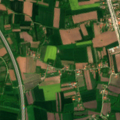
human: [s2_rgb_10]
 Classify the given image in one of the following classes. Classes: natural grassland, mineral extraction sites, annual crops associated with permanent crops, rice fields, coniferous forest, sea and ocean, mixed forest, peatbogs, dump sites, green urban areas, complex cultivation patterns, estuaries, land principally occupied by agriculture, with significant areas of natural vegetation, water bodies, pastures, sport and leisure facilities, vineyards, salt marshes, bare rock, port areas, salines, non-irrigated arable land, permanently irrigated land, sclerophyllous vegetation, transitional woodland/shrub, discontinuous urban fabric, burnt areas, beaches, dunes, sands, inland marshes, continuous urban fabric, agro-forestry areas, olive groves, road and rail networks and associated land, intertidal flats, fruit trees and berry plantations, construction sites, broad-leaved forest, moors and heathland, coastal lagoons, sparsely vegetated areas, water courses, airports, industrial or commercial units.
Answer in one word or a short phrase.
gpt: discontinuous urban fabric, complex cultivation patterns, land principally occupied by agriculture, with significant areas of natural vegetation